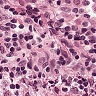
Metastatic tissue present: no